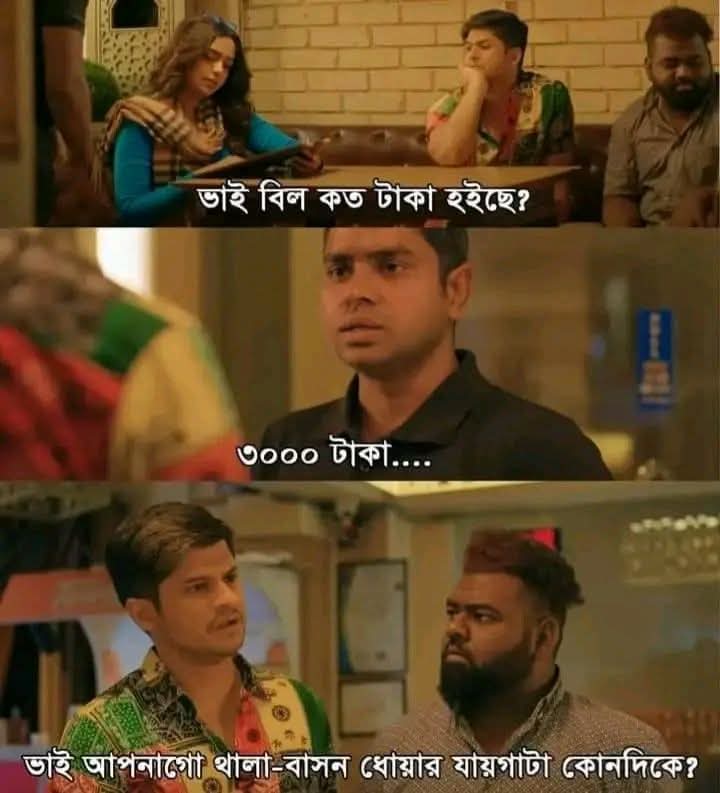
Text: ভাই বিল কত টাকা হইছে?
৩০০০ টাকা....
ভাই আপনাগো থালা-বাসন ধোয়ার যায়গাটা কোনদিকে?
Label: Non Hate